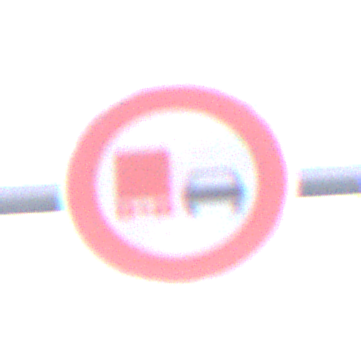
Verkehrszeichen: UeberholverbotKraftfahrzeuge
Umgebung: Outdoor, RoadRail
Tageszeit: SunriseSunset
Wetter: PartlyCloudy
Licht: Natural
Jahreszeit: NotSpecified
Kontrast: LowContrast